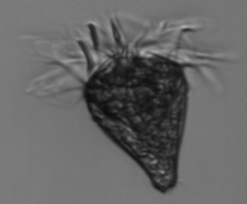
Label: Strombidium_wulffi